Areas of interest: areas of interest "Transportation stations"
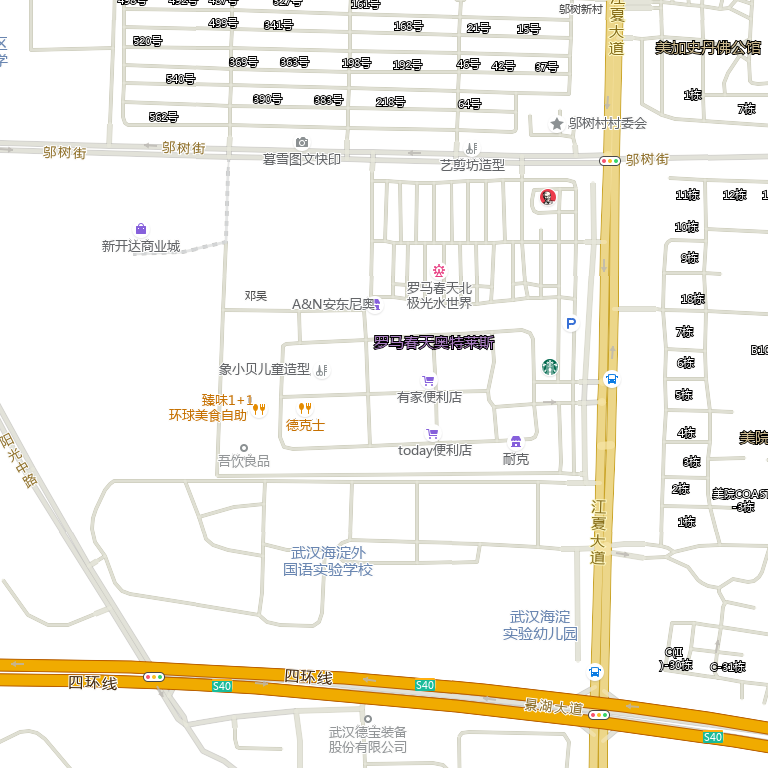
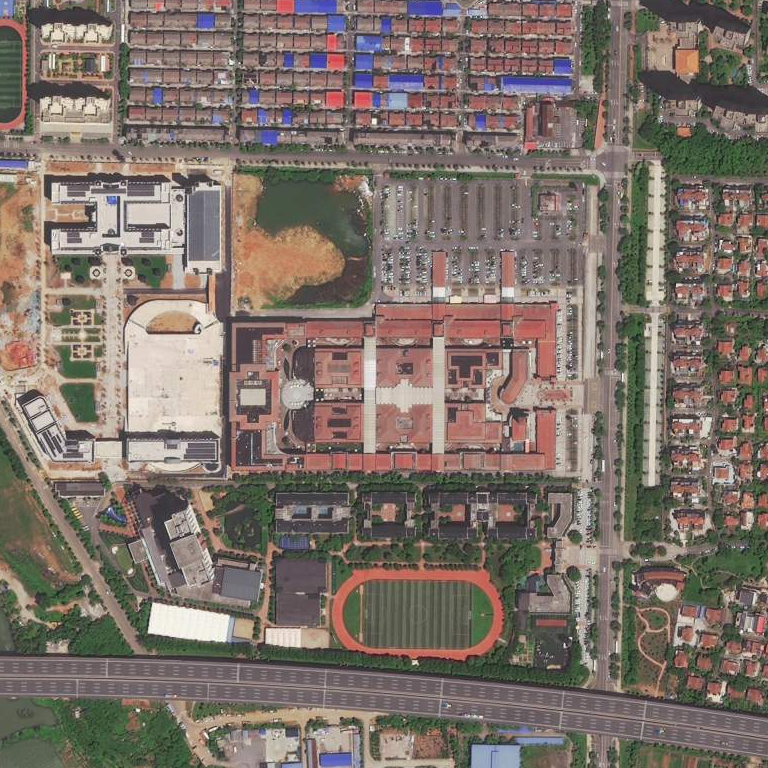